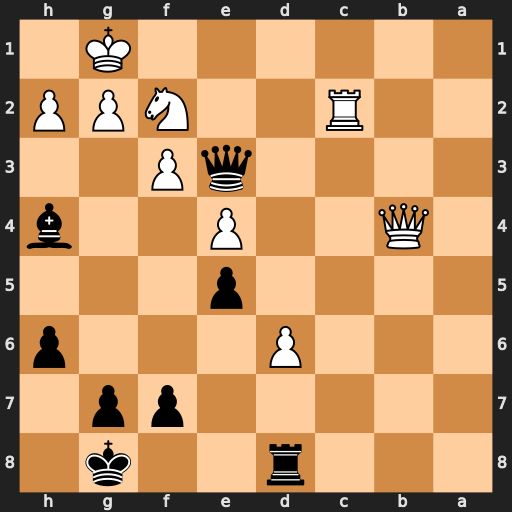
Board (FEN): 3r2k1/5pp1/3P3p/4p3/1Q2P2b/4qP2/2R2NPP/6K1
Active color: b
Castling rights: -
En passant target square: -
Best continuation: Bxf2+ Rxf2 Rc8